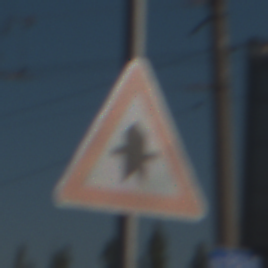
Verkehrszeichen: Vorfahrt
Umgebung: Outdoor, Urban
Tageszeit: MorningAfternoon
Wetter: Clear
Licht: Natural
Jahreszeit: NotSpecified
Kontrast: HighContrast